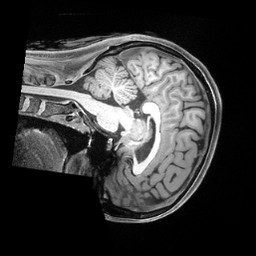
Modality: T1w
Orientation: sagittal
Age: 34
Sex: female
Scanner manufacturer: siemens
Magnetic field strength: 3 T
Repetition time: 2.4 s
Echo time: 0.00228 s